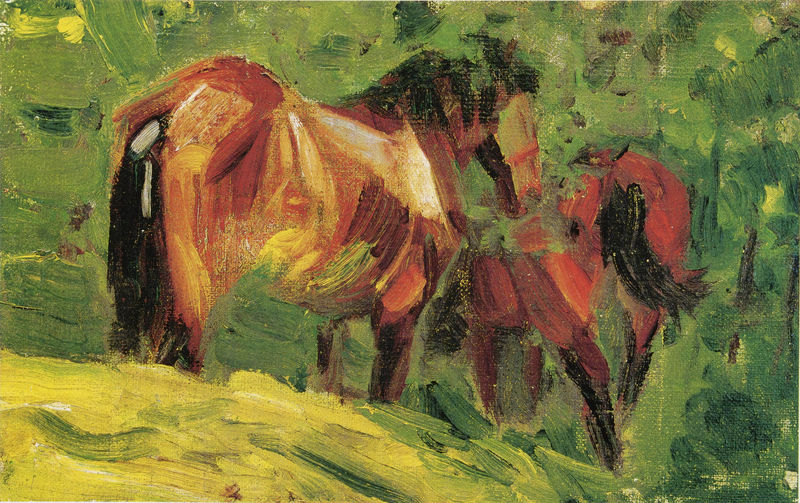
Titel: Pferdeskizze II
Künstler: Franz Marc
Standort: Kochel am See
Institution: Franz Marc Museum
Schlagwörter: baum, dunkel, gemälde, kopf, körper, laub, schatten, weiß, bäume, gelb, grün, impressionismus, landschaft, bewegung, braun, hell, licht, orange, rücken, schwarz, ölbild, gras, rot, tier, tiere, wiese, expressionismus, öl, hügel, natur, weide, busch, büsche, gehen, pastos, paar, wald, pferd, pferde, reiter, beine, fell, mähne, reiten, schwanz, schweif, zwei, abstrakt, hang, sonnenlicht, farbe, tag, duktus, glanz, ölfarben, striche, munch, rippen, ölmalerei, franz, flecken, fuchs, eiß, schwarzw, tierdarstellung, ross, fressen, lichtfleck, impressionissmus, rappen, kruppe, äsen, tempera, blauer reiter, lüstern, blauer, dujtus, franz marc, marc, schönn, spachtelspuren, murnau, mähnen, rote pferde, abstrahierend, grüner hintergrund, 2, von seite und von hinten, dicke pinselstriche, pferdepo